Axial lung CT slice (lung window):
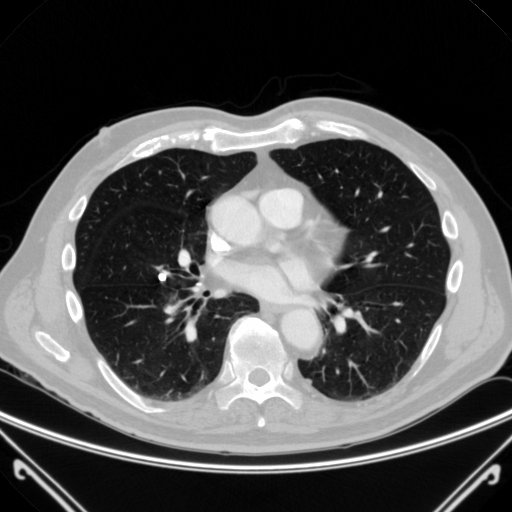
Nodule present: no